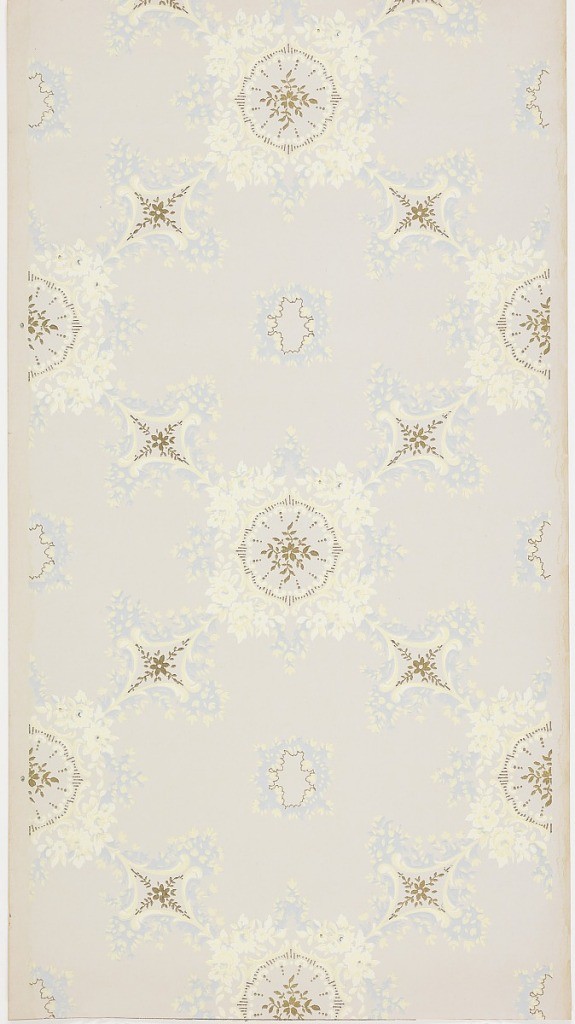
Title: Ceiling paper
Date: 1905–1915
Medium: Machine-printed paper
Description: Alternating large and small floral medallions connected by floral vining and wreaths. Empty medallions in the resulting negative spaces. Ground is very light blue. Printed in yellow, light blue, white, and gold mica.